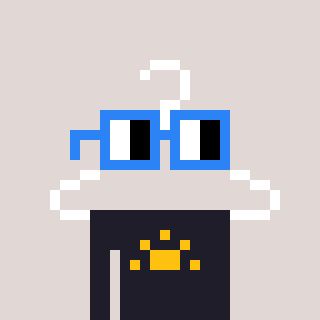
a pixel art character with square blue glasses, a hanger-shaped head and a grayscale-colored body on a warm background